Chest X-ray:
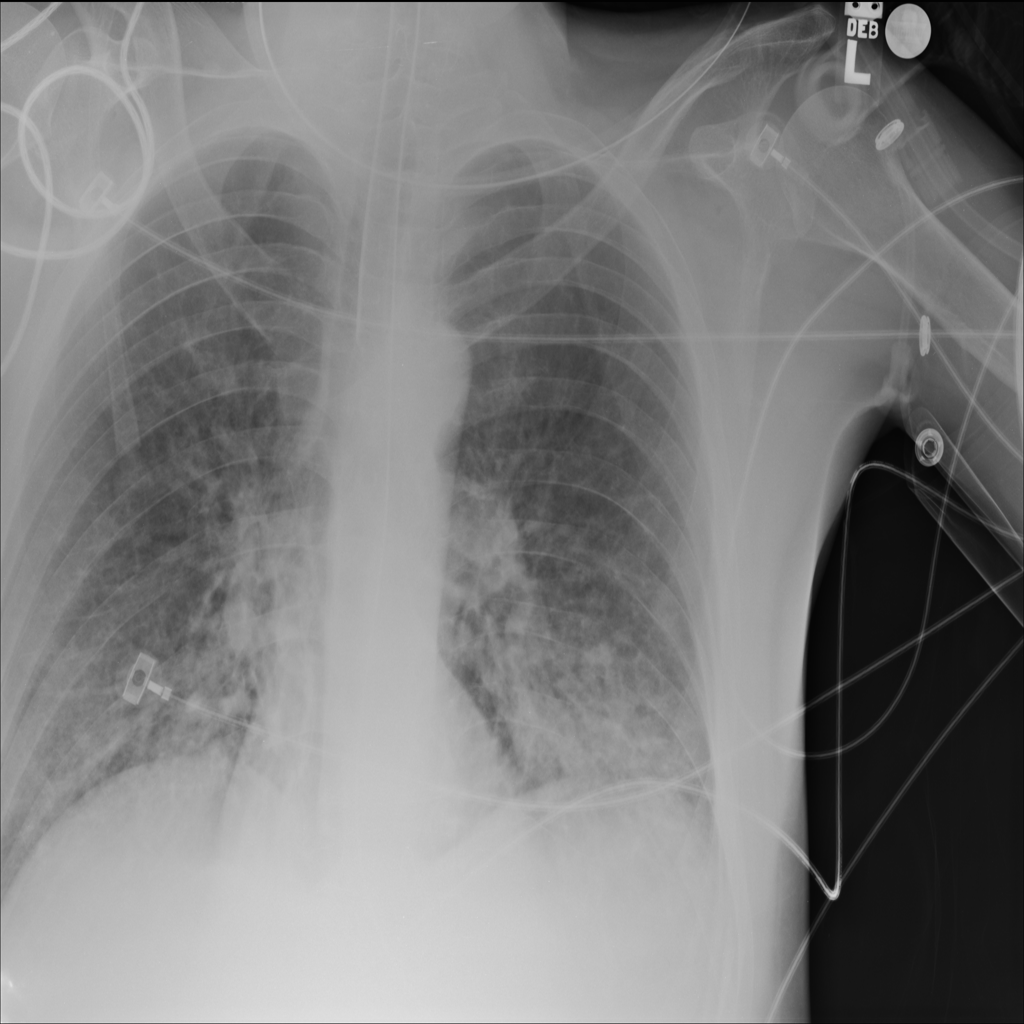
Findings: Consolidation
No abnormal finding: no